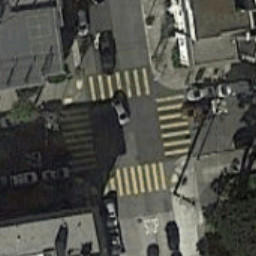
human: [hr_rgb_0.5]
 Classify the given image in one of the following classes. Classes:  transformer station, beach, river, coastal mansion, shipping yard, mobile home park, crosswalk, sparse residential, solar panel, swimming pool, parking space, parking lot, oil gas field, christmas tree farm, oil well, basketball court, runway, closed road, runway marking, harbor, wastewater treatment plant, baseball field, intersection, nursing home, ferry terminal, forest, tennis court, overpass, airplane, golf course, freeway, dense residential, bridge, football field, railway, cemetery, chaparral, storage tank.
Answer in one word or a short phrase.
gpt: crosswalk